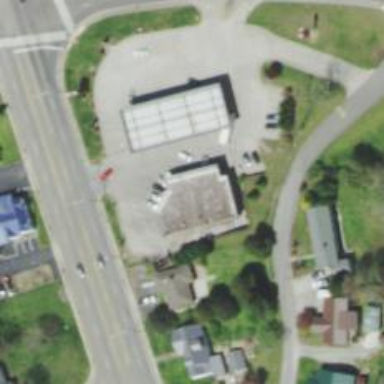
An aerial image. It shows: Convenience shop.